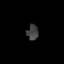
Tissue: prostate
Cell type: T cells
Senescence score: 0.3611
Nuclear area (px): 170
Mean DAPI intensity: 64.829